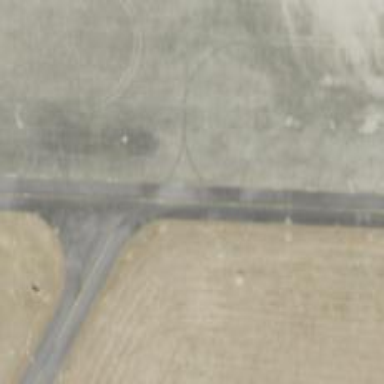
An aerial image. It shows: Taxiway at the airport with asphalt surface.